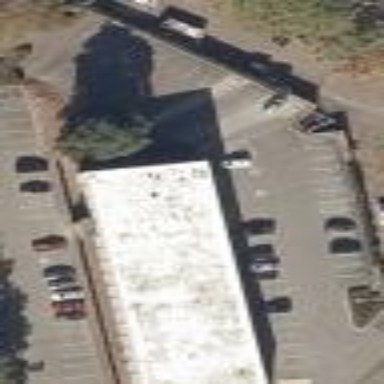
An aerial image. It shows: Parking area.